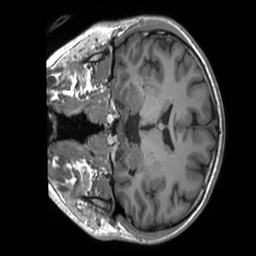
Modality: T1w
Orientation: coronal
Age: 29
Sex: male
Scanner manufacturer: siemens
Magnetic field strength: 3 T
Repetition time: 2.3 s
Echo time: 0.00232 s